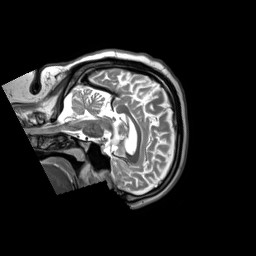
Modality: T2w
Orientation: sagittal
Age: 58
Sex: male
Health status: ill
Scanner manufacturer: siemens
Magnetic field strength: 3 T
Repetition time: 2.8 s
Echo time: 0.326 s